Aerial crown-view tile of a tropical tree (Barro Colorado Island, Panama), acquired 20250915:
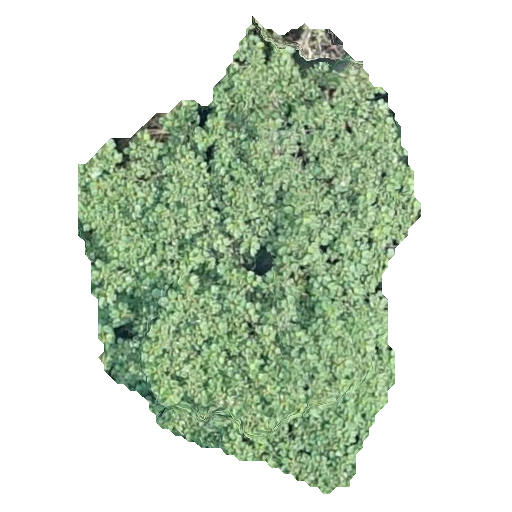
Species: Ochroma pyramidale
GBIF accepted scientific name: Ochroma pyramidale
Crown area: 158.156 m²